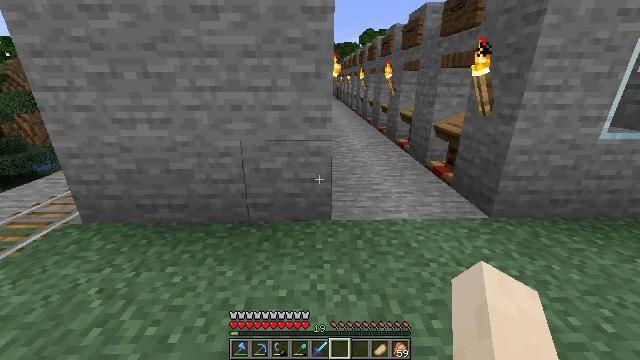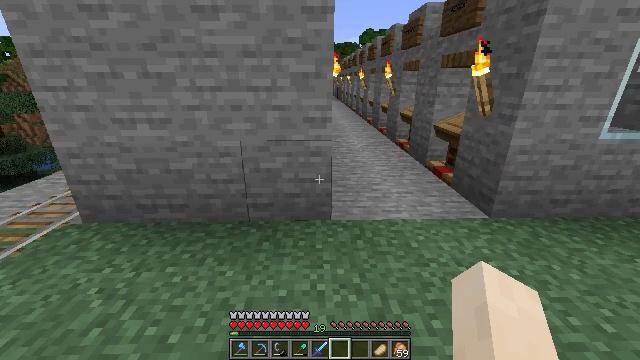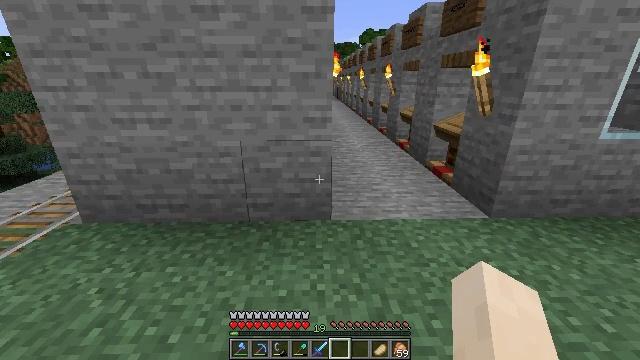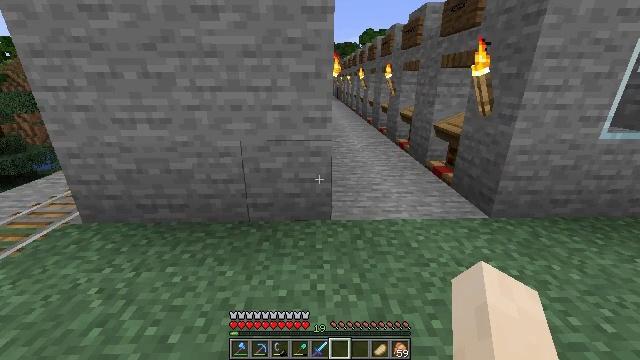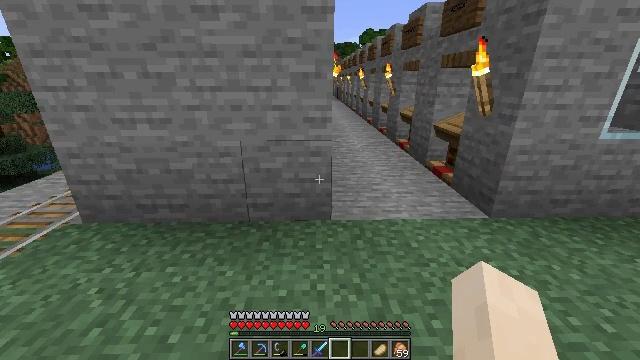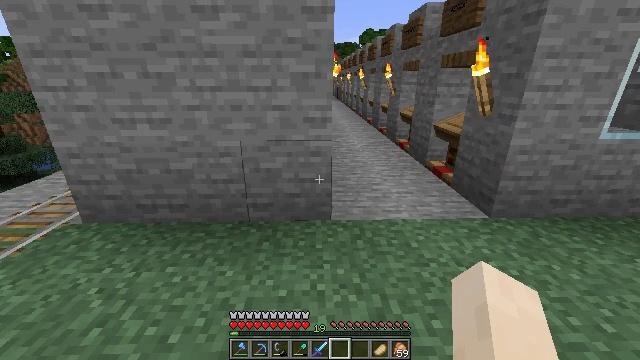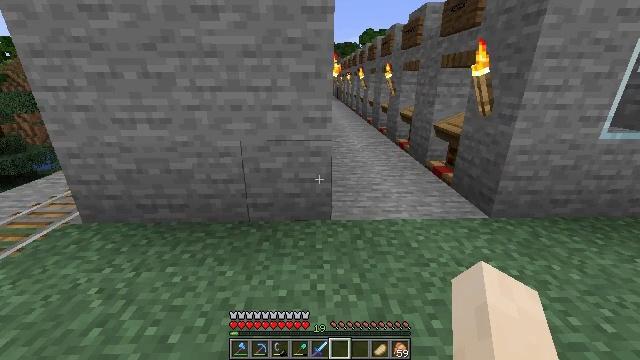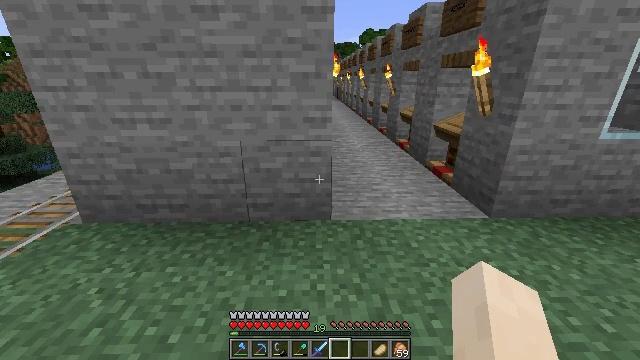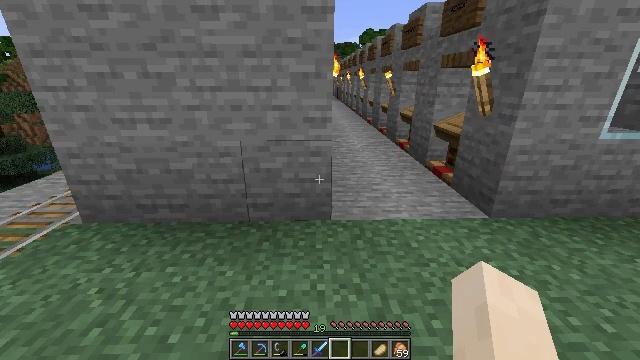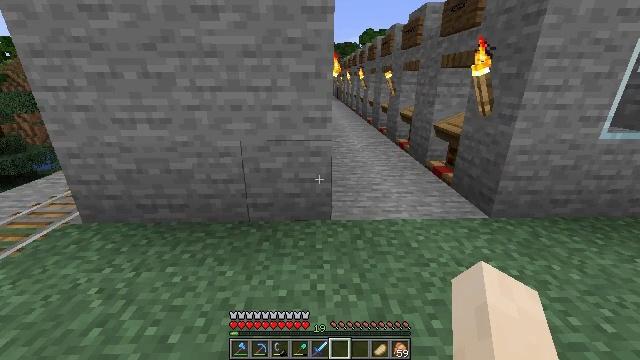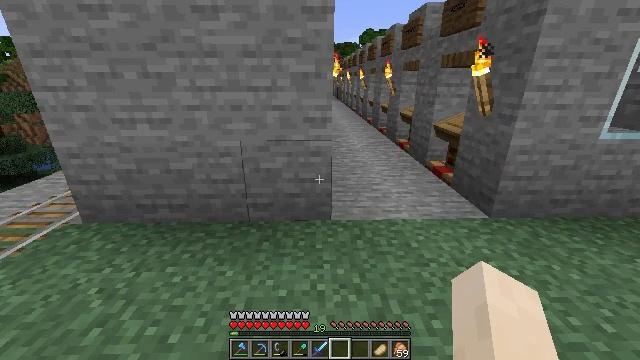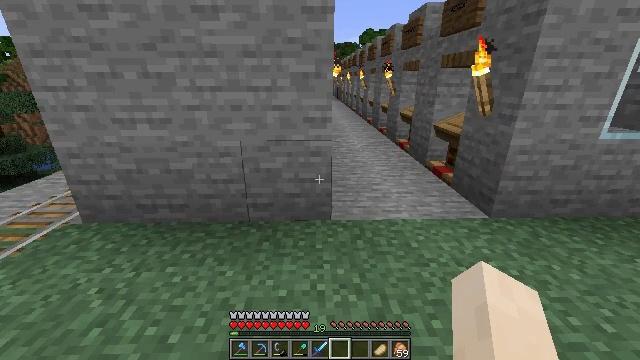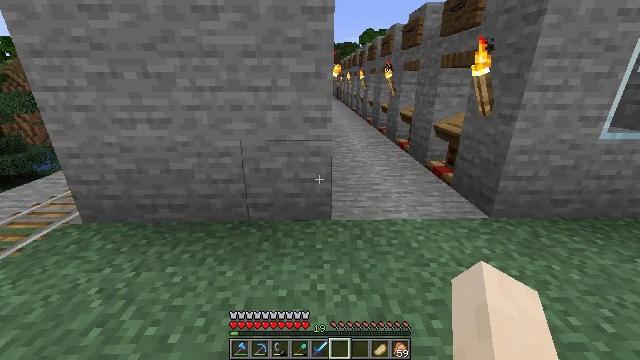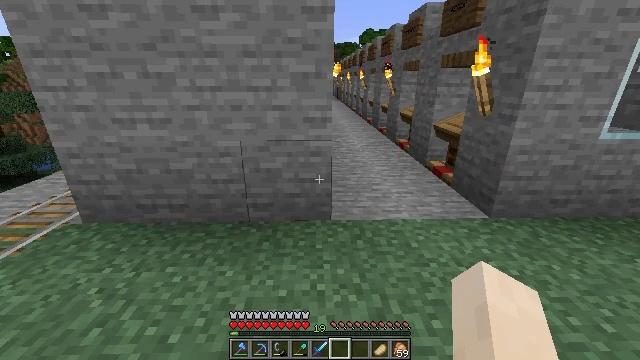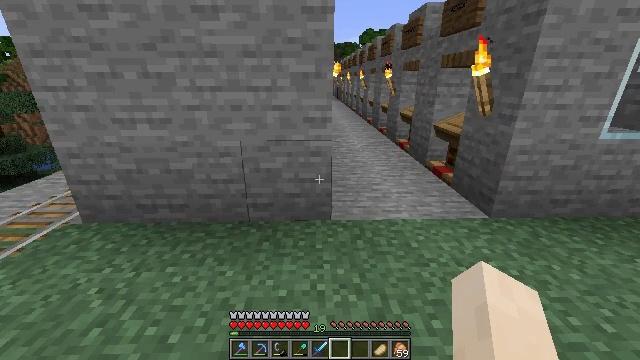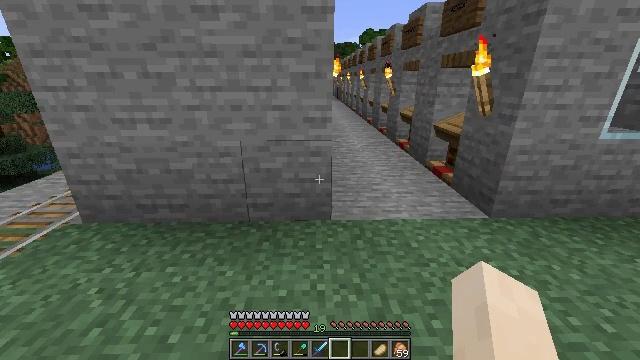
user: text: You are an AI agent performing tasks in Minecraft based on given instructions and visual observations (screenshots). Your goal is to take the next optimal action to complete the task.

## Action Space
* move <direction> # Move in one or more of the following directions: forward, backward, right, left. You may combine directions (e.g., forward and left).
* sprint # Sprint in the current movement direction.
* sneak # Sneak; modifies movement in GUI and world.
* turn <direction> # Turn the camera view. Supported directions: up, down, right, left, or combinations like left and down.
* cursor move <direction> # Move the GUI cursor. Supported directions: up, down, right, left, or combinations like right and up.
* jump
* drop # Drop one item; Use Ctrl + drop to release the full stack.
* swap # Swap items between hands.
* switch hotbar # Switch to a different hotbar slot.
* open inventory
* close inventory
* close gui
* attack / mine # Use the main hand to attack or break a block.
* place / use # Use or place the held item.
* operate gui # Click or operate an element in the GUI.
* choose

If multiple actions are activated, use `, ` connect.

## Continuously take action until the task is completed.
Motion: motion action
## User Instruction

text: Combine materials in the crafting table to get a smooth stone slab.
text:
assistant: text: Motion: no_op
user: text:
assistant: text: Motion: no_op
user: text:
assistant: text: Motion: no_op
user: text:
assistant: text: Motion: no_op
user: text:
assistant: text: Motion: no_op
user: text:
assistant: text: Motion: no_op
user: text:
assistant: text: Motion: no_op
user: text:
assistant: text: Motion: no_op
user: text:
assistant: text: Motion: no_op
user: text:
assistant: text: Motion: no_op
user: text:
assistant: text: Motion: no_op
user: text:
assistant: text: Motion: no_op
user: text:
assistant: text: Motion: no_op
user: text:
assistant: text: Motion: no_op
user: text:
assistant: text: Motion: no_op
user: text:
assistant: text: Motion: no_op
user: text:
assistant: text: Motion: no_op
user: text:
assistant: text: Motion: no_op
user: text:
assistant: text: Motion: no_op
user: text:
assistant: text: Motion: no_op
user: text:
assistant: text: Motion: no_op
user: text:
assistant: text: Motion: no_op
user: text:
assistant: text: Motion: no_op
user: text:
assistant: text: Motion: no_op
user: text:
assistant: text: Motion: no_op
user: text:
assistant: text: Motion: no_op
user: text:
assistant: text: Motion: no_op
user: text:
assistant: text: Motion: no_op
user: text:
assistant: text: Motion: no_op
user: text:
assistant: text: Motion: no_op